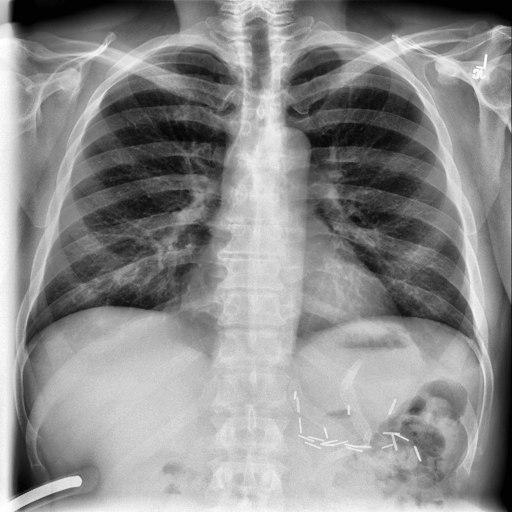
Finding: NORMAL